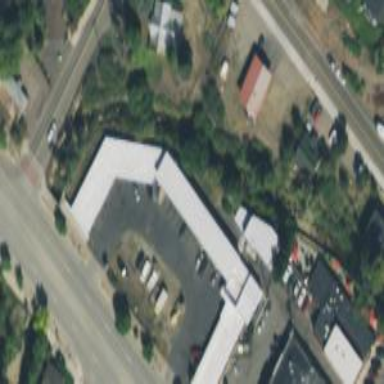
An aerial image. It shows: Motel building.